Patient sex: F
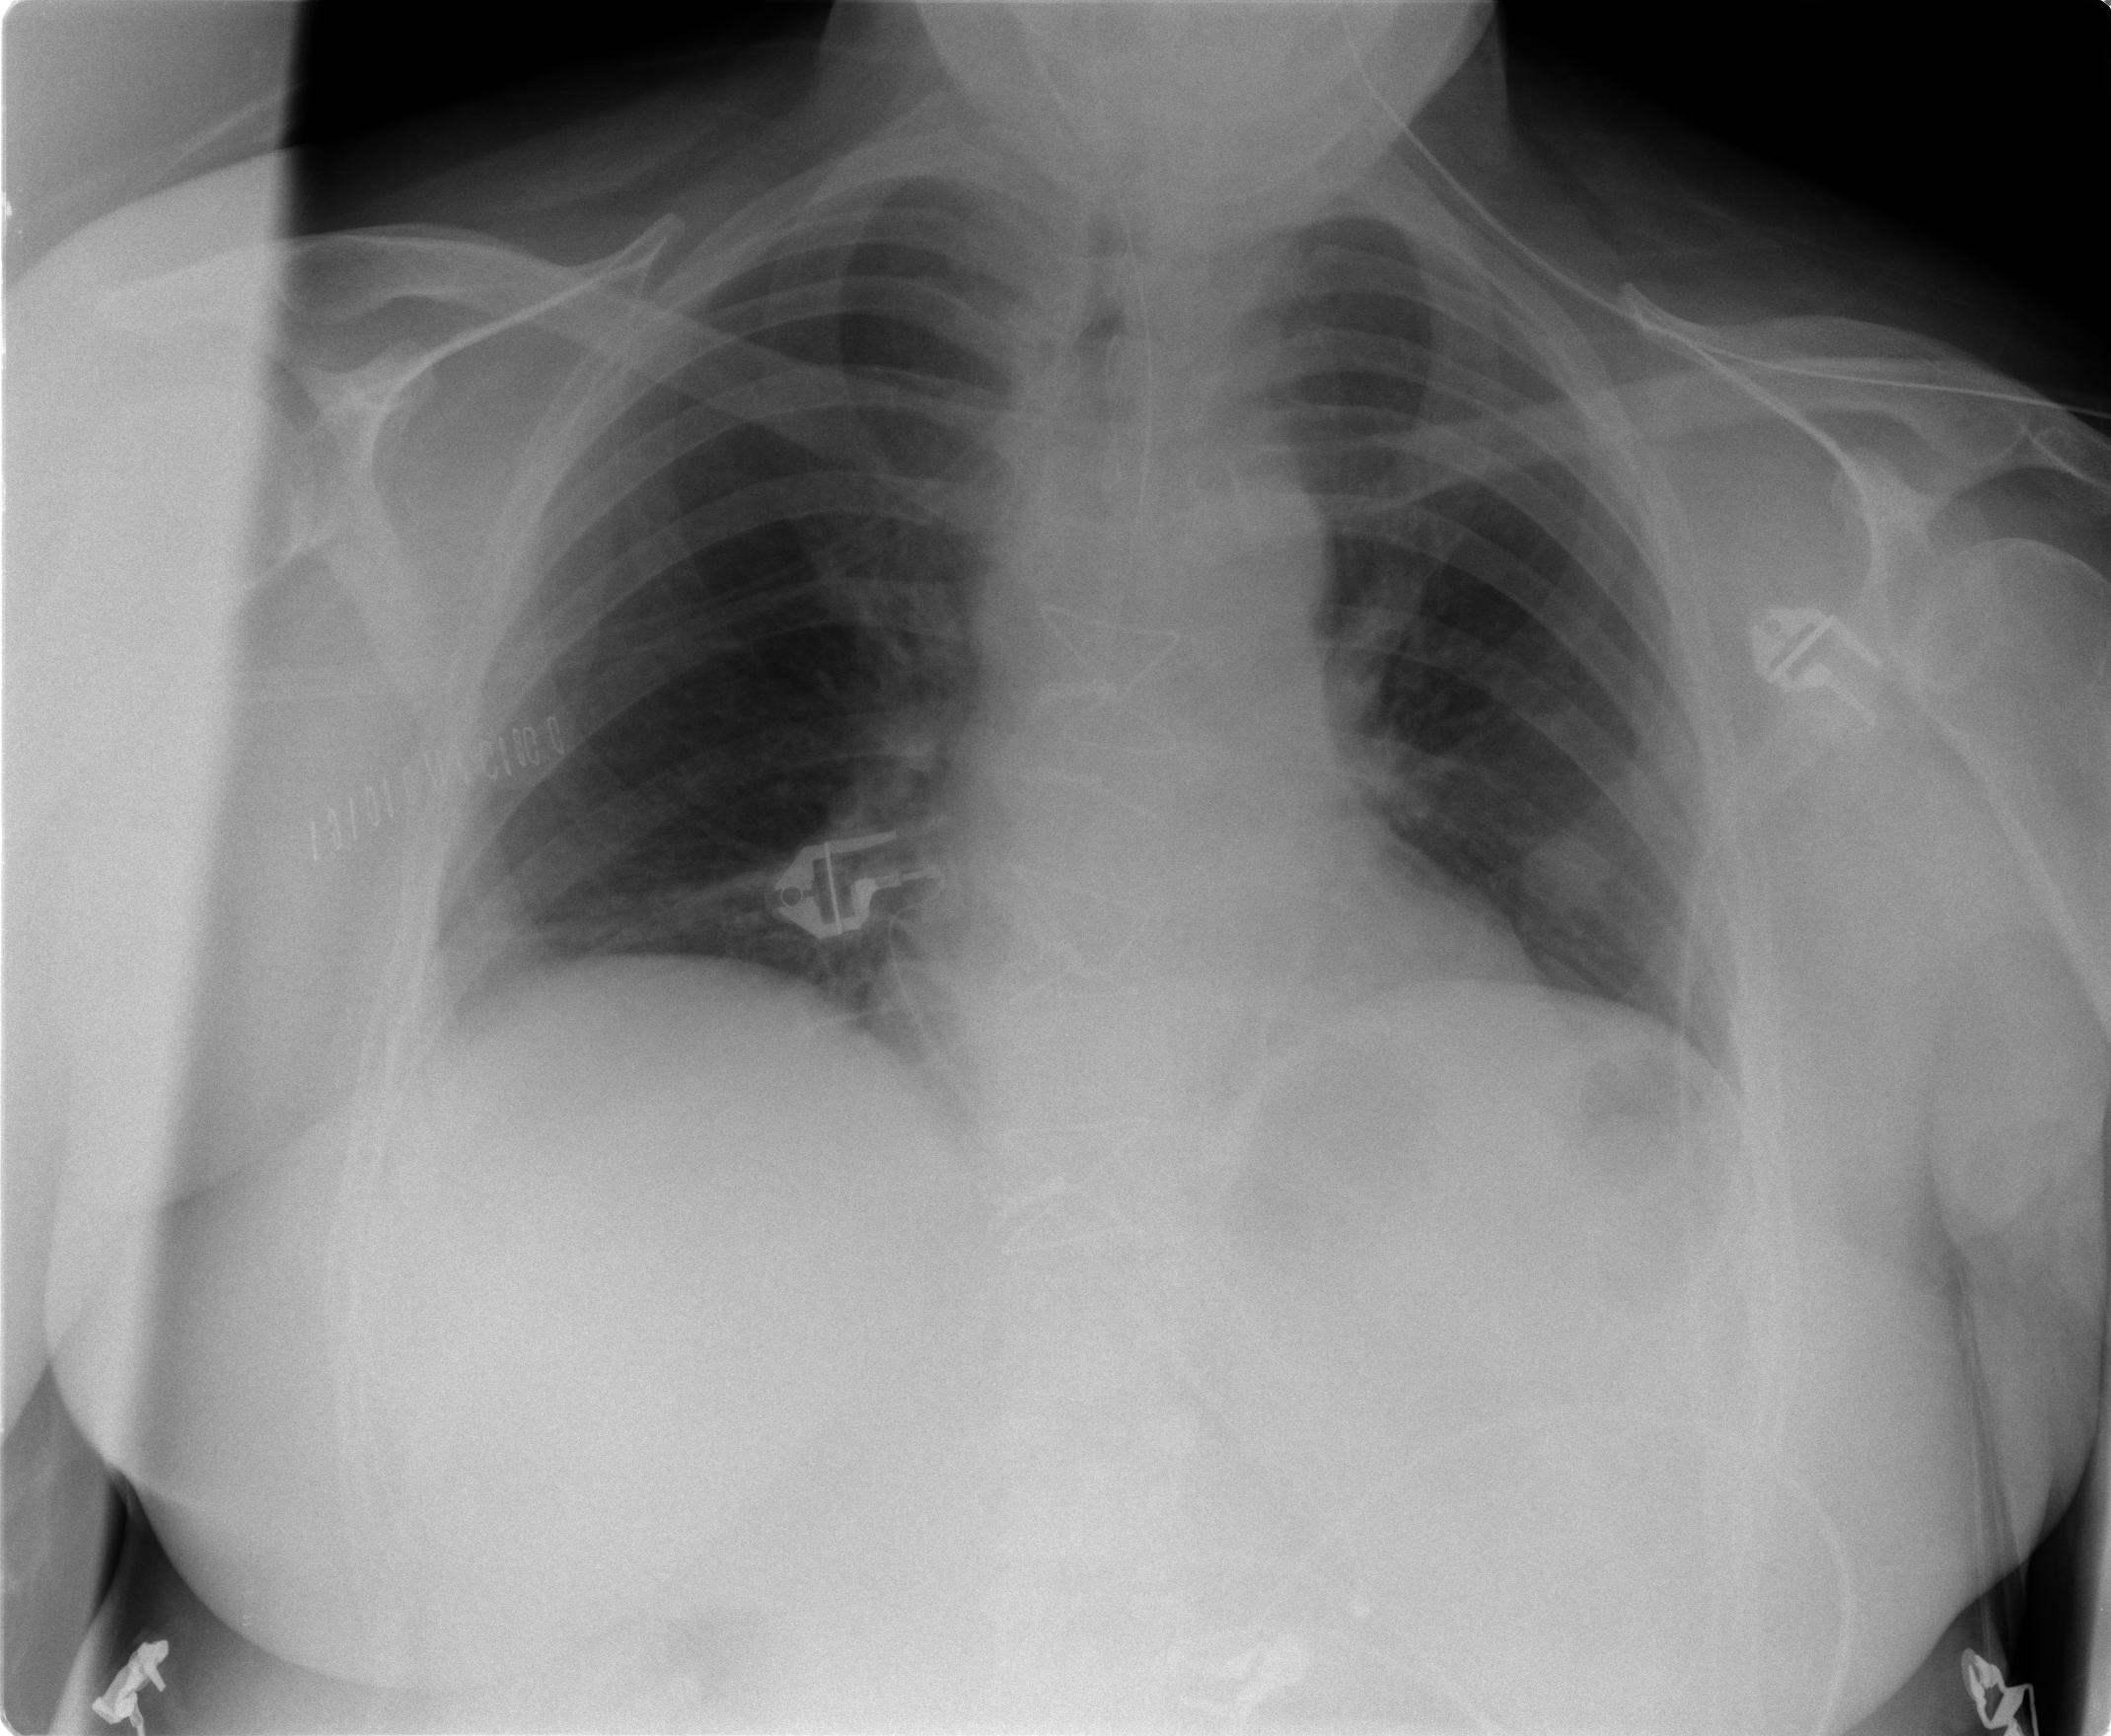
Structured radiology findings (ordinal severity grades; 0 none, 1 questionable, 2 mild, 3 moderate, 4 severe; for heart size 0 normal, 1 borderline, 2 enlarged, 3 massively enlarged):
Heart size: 1
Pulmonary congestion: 1
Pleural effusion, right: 1
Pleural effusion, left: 0
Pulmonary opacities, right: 0
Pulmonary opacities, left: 0
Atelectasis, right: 2
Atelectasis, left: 0